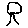
Label: tree